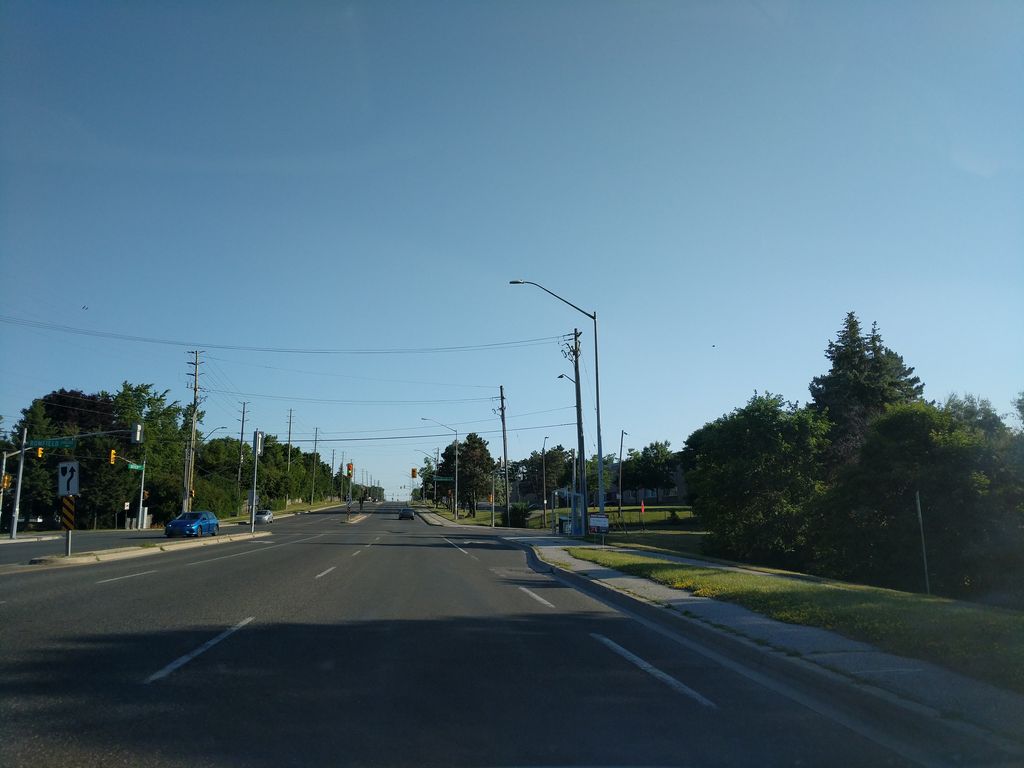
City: toronto